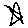
Label: star